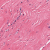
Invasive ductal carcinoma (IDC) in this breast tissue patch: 0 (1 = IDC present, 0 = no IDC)